The image is a continuous-wavelet scalogram (time versus scale) of a rotating-machine vibration signal. Classify the rotor condition as one of: normal, misalignment, unbalance, looseness.
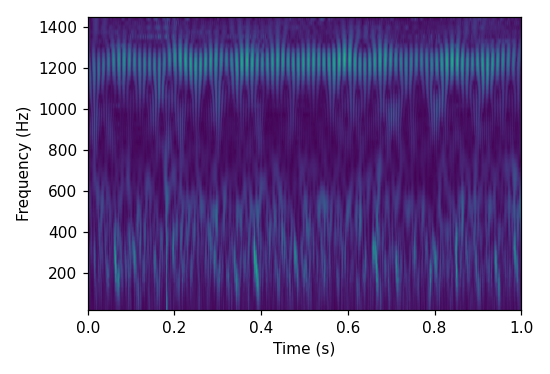
Answer: misalignment